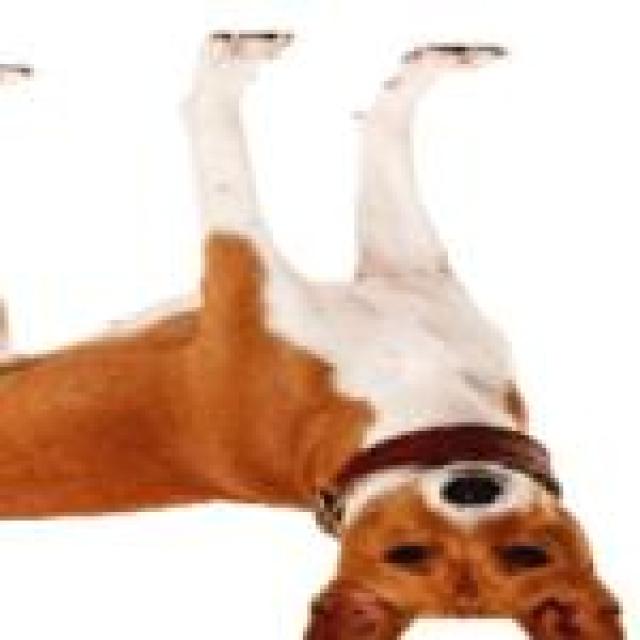
Healthy canine skin — no visible lesions, inflammation, or abnormalities. The skin and coat appear normal.